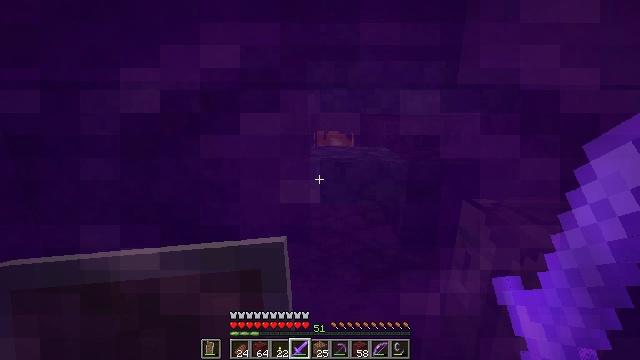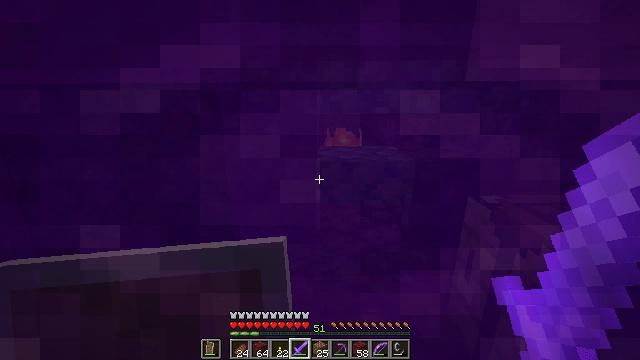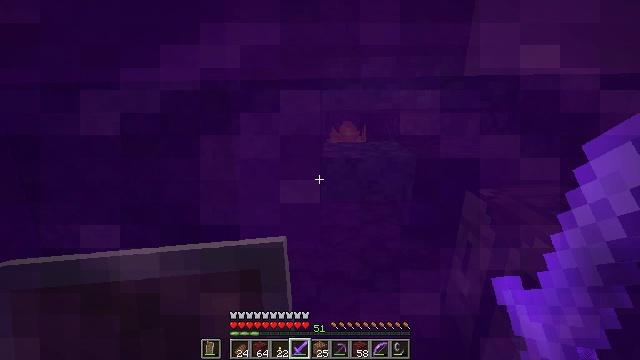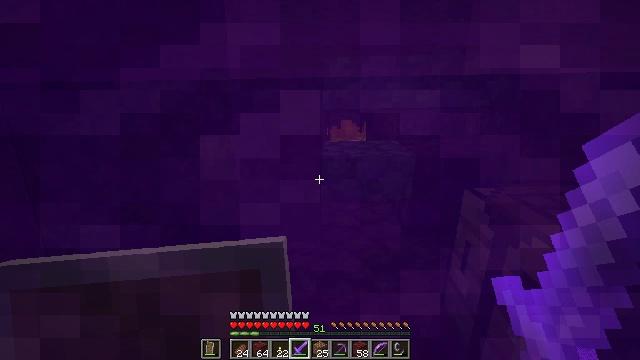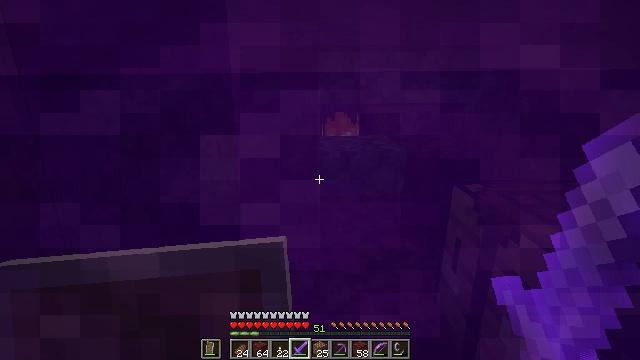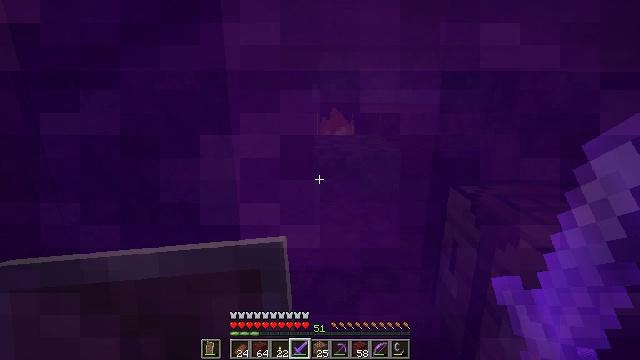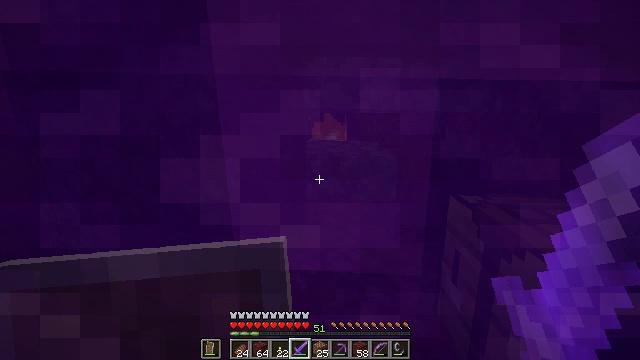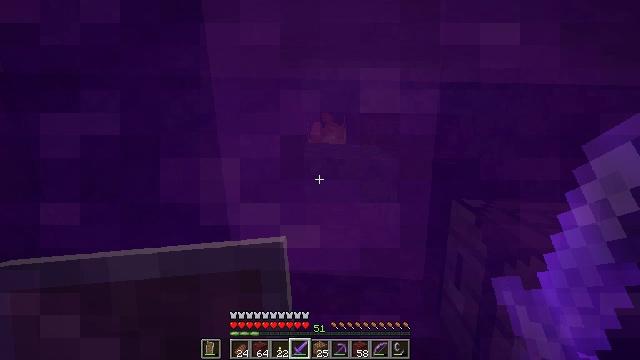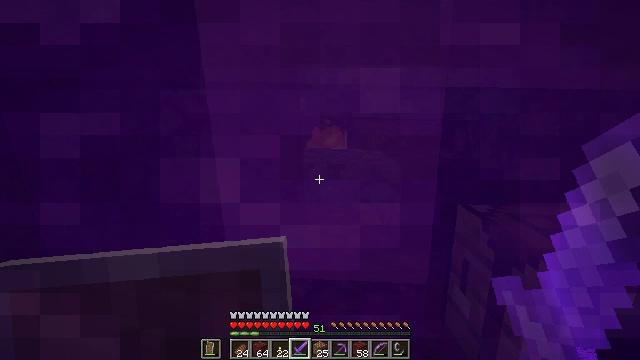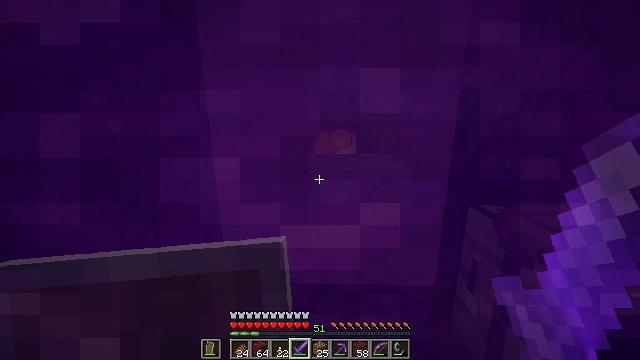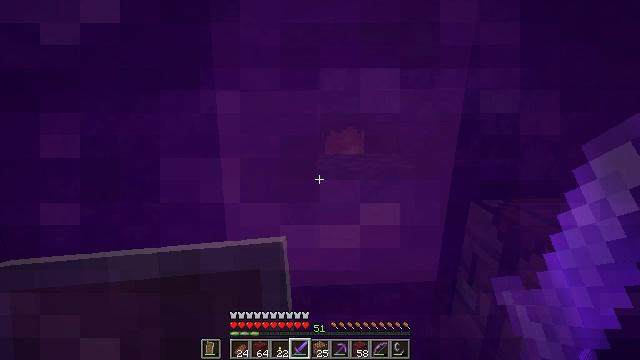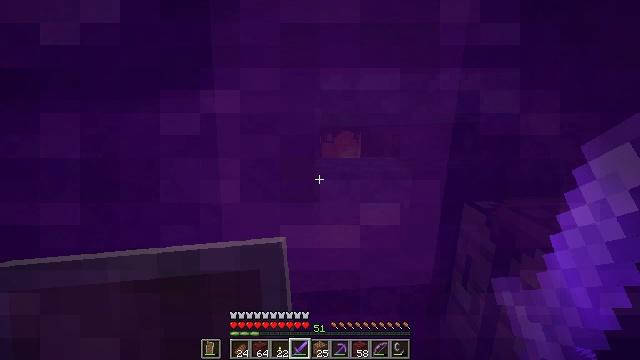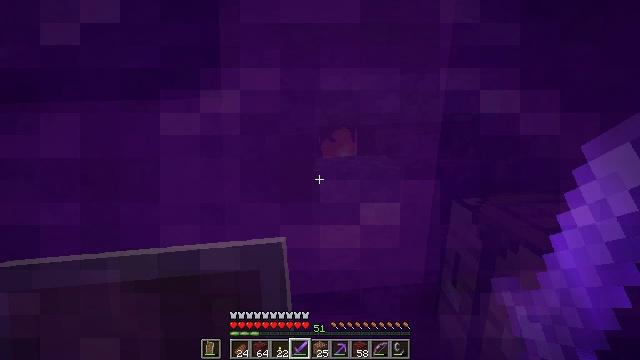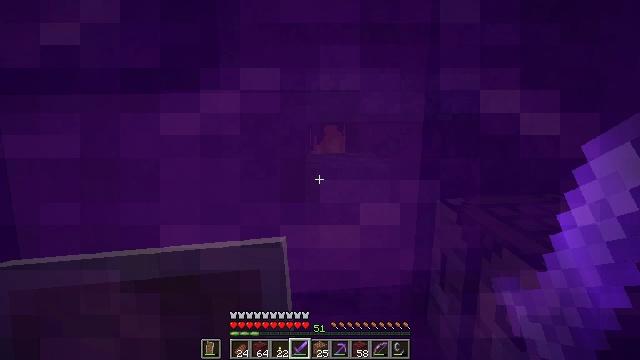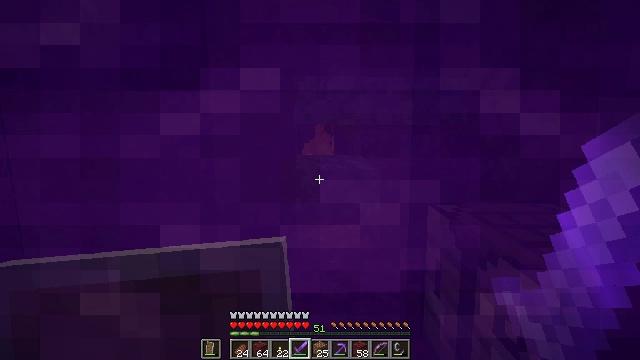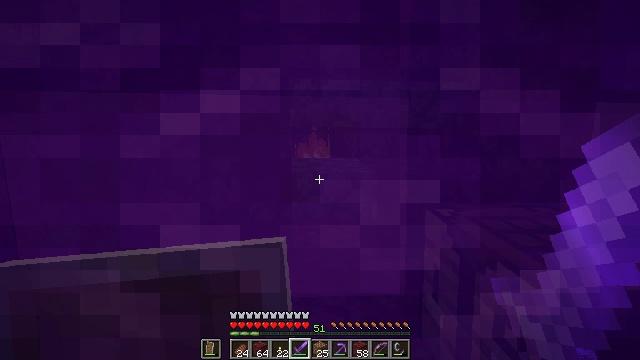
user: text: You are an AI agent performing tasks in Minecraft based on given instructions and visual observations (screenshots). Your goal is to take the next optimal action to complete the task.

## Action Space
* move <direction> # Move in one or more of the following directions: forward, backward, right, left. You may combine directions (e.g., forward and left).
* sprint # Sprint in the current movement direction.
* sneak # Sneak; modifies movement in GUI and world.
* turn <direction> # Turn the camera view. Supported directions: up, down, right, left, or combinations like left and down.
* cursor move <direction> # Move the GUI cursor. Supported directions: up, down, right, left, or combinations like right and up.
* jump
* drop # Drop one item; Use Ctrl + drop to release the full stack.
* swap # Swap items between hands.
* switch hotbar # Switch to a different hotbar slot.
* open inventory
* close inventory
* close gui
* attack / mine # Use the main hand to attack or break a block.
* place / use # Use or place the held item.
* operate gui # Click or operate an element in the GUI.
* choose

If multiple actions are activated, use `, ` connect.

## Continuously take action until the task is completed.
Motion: motion action
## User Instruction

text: Kill mobs.
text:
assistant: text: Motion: no_op
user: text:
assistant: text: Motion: no_op
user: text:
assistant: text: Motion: no_op
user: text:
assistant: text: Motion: no_op
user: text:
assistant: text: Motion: no_op
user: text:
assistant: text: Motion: no_op
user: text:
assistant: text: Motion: no_op
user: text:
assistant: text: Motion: no_op
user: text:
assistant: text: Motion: no_op
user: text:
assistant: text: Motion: no_op
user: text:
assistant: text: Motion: turn right and up
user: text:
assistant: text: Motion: turn up
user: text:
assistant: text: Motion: no_op
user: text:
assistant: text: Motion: no_op
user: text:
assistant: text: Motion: no_op
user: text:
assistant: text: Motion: no_op
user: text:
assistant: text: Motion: no_op
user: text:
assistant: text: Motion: no_op
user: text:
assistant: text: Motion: no_op
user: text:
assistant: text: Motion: no_op
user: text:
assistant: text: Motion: no_op
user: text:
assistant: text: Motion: no_op
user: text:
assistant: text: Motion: no_op
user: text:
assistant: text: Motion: no_op
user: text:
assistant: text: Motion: no_op
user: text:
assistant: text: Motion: no_op
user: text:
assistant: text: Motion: no_op
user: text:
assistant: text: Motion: turn right and up
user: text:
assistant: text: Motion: turn right
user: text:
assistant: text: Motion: no_op